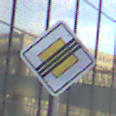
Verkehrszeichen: EndeVorfahrtsstrasse
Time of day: SunriseSunset
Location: Outdoor (Urban)
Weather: PartlyCloudy
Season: NotSpecified
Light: Natural